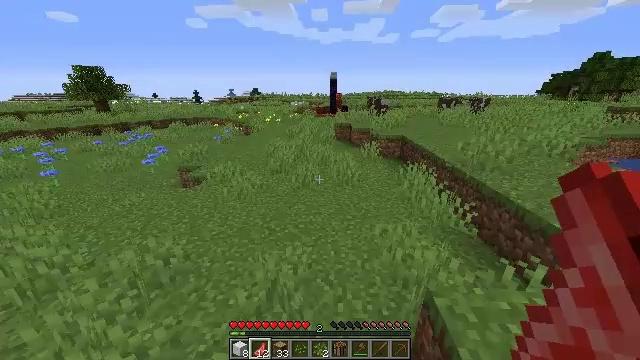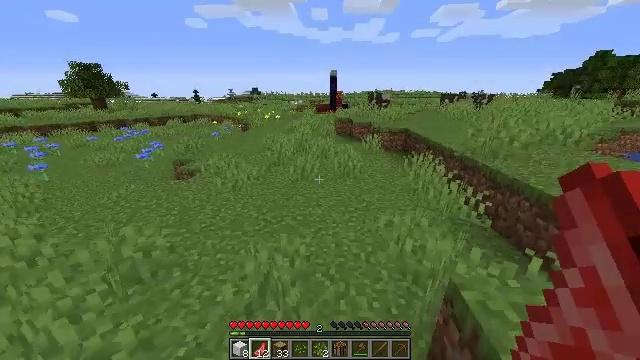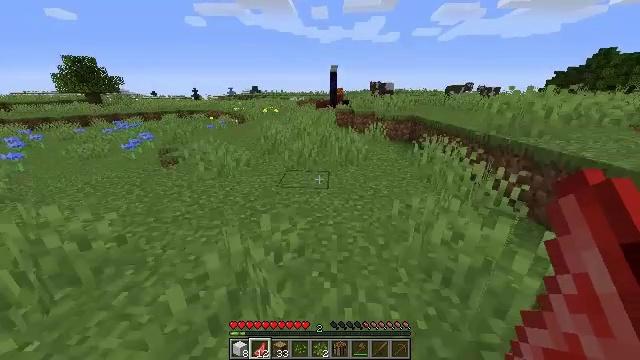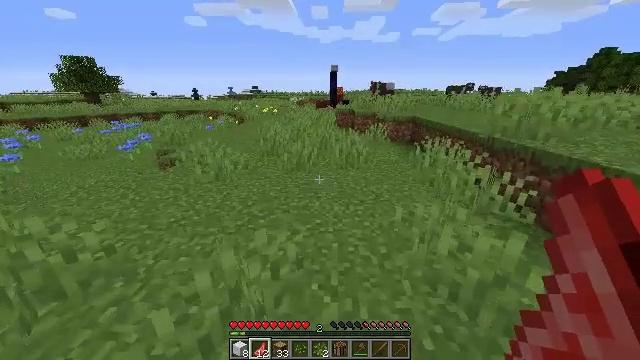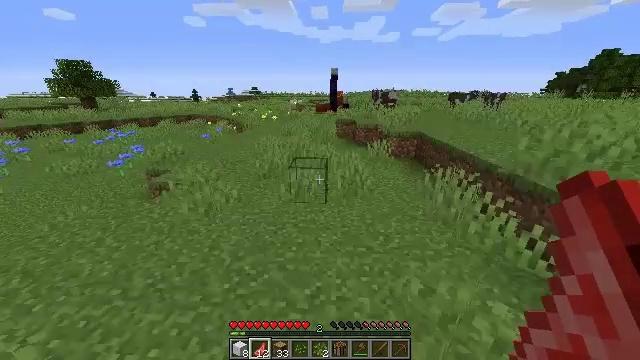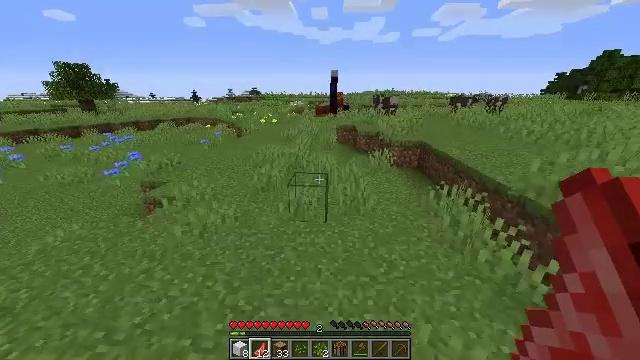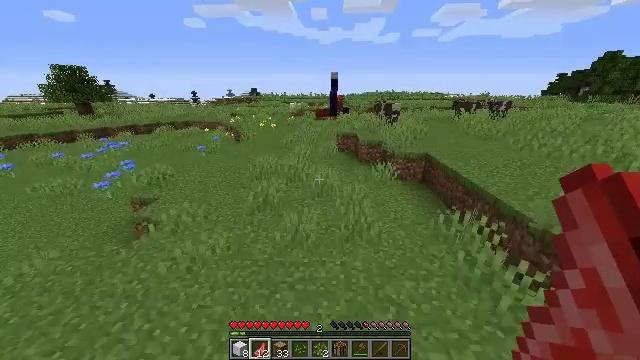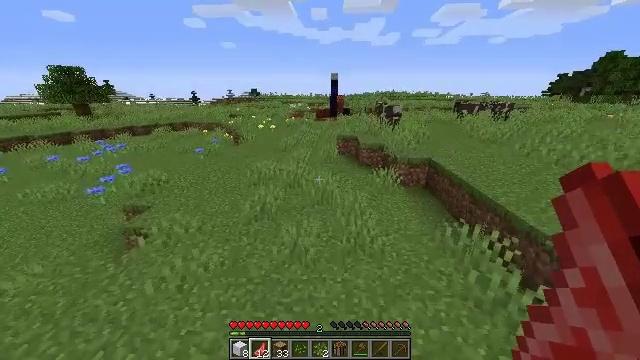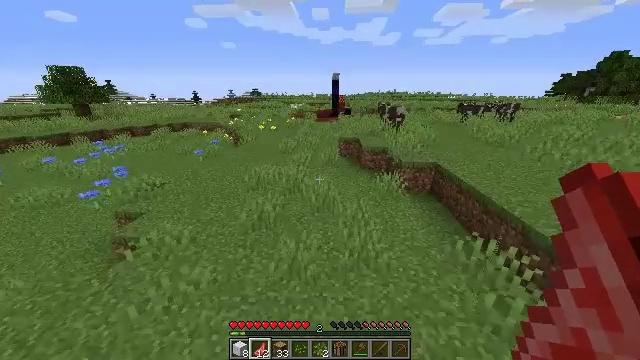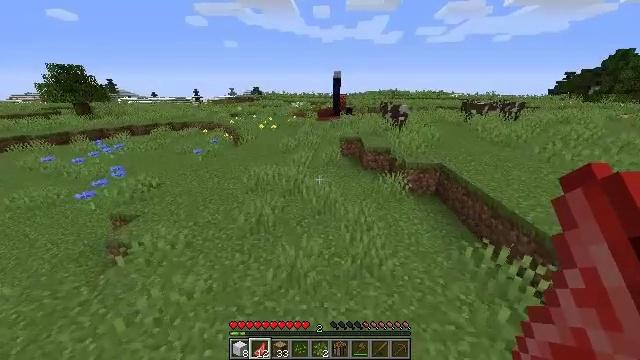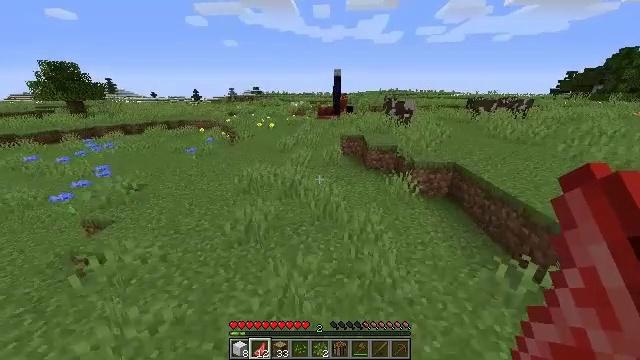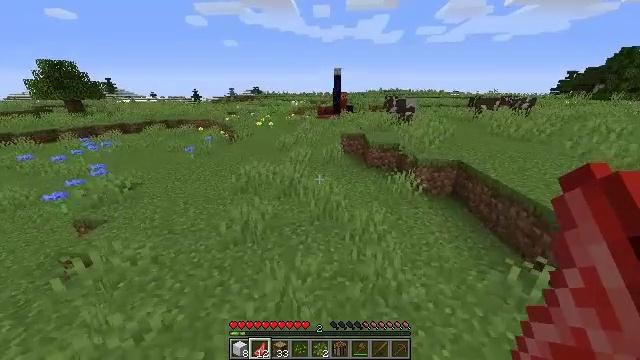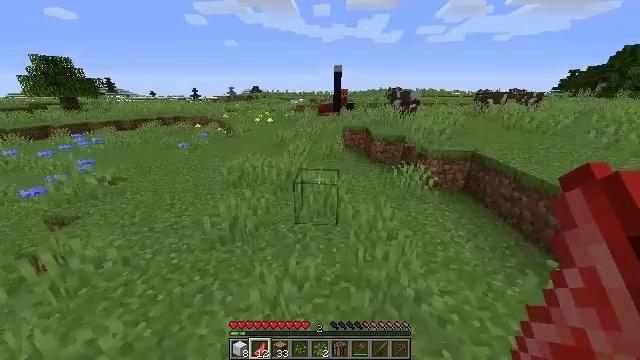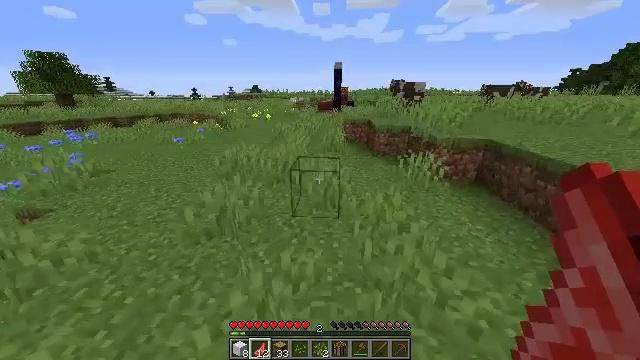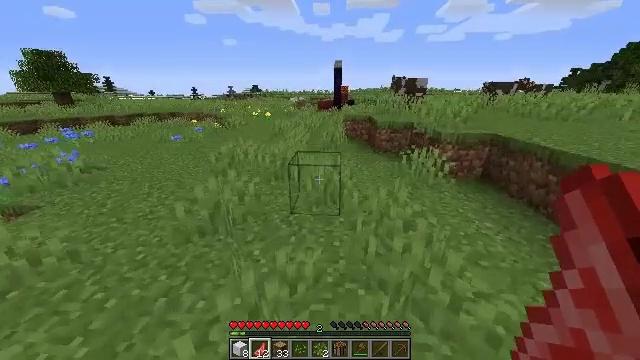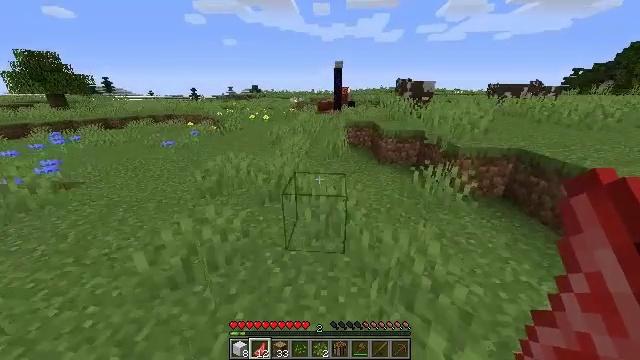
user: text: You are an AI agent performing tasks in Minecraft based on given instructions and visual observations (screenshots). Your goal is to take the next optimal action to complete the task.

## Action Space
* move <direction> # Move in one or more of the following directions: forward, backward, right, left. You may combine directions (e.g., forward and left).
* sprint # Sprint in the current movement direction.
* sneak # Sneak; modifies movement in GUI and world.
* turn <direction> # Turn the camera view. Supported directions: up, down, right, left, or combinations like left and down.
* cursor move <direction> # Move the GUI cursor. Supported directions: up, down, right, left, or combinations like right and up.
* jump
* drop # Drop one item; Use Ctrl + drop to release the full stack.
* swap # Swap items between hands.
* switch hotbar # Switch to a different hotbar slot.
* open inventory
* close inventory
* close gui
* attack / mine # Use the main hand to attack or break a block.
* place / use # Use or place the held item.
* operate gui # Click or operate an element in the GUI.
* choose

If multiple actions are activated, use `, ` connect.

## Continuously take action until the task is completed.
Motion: motion action
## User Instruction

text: Retrieve the brewing stand by breaking it.
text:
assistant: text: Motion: move forward, jump
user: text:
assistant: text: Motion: move forward, jump
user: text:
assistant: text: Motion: move forward, jump
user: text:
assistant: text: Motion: move forward, jump
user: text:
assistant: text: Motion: move forward, jump
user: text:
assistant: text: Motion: move forward, jump
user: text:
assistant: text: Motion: move forward, jump
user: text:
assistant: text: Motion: move forward, jump
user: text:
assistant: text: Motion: move forward, jump
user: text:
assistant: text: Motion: move forward, jump
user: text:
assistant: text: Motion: move forward, jump
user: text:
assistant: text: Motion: move forward, jump
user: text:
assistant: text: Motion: move forward, jump
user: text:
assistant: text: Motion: move forward, jump
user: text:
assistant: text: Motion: move forward, jump
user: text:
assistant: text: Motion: move forward, jump
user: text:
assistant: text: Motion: move forward, turn right, jump
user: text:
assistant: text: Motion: move forward, turn right and up, jump
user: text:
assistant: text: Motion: move forward, turn right, jump
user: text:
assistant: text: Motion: move forward, jump
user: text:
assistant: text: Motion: move forward, jump
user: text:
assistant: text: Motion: move forward, jump
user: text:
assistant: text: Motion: move forward, jump
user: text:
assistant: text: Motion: move forward, jump
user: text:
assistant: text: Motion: move forward, jump
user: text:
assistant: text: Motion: move forward, jump
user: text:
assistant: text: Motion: move forward, jump
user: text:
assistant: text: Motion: move forward, jump
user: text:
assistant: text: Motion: move forward, jump
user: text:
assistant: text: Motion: move forward, jump